Question:
I'm trying to change the number of segments of the sphere, but I can't cut it if I have reached the 45 limit, and there's no other way to make the sphere a little smoother.
'''
var result;
var sphereG = new THREE.SphereGeometry( 115, 45, 45 );
var sphereM = new THREE.MeshPhongMaterial({color:"#fff"} );
var sphere = new THREE.Mesh(sphereG,sphereM);
var polyhedronG = new THREE.Geometry();
polyhedronG.vertices.push(
new THREE.Vector3(-200,200,-200), //A 0
new THREE.Vector3(-200,-200,200), //B 1
new THREE.Vector3(200,-200,-200), //D 2
new THREE.Vector3(-1,-1,-1) //O 3
);
polyhedronG.faces.push(
new THREE.Face3( 0, 1, 2 ),
new THREE.Face3( 0, 2, 3 ),
new THREE.Face3( 0, 3, 1 ),
new THREE.Face3( 3, 2, 1 )
);
var polyhedronM = new THREE.MeshPhongMaterial( {
color:"#E8FBFF",
side:THREE.DoubleSide,
transparent:true,
opacity:0.1
});
var polyhedron = new THREE.Mesh(polyhedronG,polyhedronM);
var boxBSP = new ThreeBSP(polyhedron);
var sphereBSP = new ThreeBSP(sphere);
var resultBSP = sphereBSP.subtract(boxBSP);
result = resultBSP.toMesh();
result.material=new THREE.MeshPhongMaterial({color:'#fff'});
'''
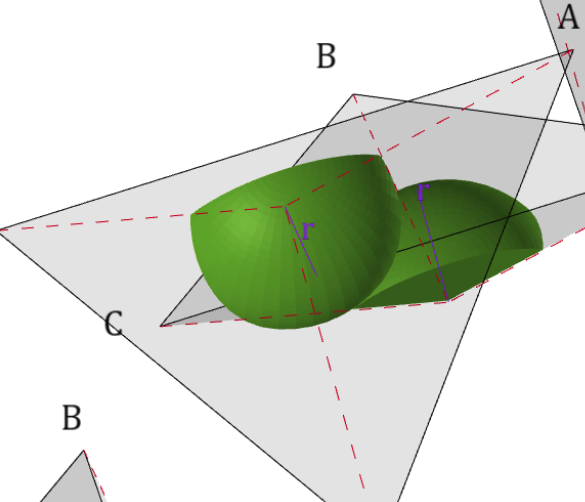
Answer: <URL> should do what you want:
'''
result = resultBSP.toMesh();
result.material=new THREE.MeshPhongMaterial({color:'#fff'});
result.geometry.computeVertexNormals();
'''
See the code snippet:
For the right mesh 'computeVertexNormals()' was called and for the left mesh it was not called.
<URL>
'''
(function onLoad() {
var container, camera, scene, renderer, controls;
init();
animate();
function createModel() {
var sphereG = new THREE.SphereGeometry( 115, 45, 45 );
var sphere = new THREE.Mesh(sphereG);
var polyhedronG = new THREE.Geometry();
polyhedronG.vertices.push(
new THREE.Vector3(-200,200,-200), //A 0
new THREE.Vector3(-200,-200,200), //B 1
new THREE.Vector3(200,-200,-200), //D 2
new THREE.Vector3(-1,-1,-1) //O 3
);
polyhedronG.faces.push(
new THREE.Face3( 0, 1, 2 ),
new THREE.Face3( 0, 2, 3 ),
new THREE.Face3( 0, 3, 1 ),
new THREE.Face3( 3, 2, 1 )
);
var polyhedronM = new THREE.MeshPhongMaterial( {
color:"#E8FBFF",
side:THREE.DoubleSide,
transparent:true,
opacity:0.1
});
var polyhedron = new THREE.Mesh(polyhedronG,polyhedronM);
var boxBSP = new ThreeBSP(polyhedron);
var sphereBSP = new ThreeBSP(sphere);
var resultBSP1 = sphereBSP.subtract(boxBSP);
var resultMesh1 = resultBSP1.toMesh();
resultMesh1.material=new THREE.MeshPhongMaterial({color:'#ff8080'});
resultMesh1.position.x = 100
var resultBSP2 = sphereBSP.subtract(boxBSP);
var resultMesh2 = resultBSP2.toMesh();
resultMesh2.material=new THREE.MeshPhongMaterial({color:'#ff8080'});
resultMesh2.position.x = -100
resultMesh2.geometry.computeVertexNormals();
scene.add(resultMesh1);
scene.add(resultMesh2);
}
function init() {
container = document.getElementById('container');
renderer = new THREE.WebGLRenderer({
antialias: true
});
renderer.setPixelRatio(window.devicePixelRatio);
renderer.setSize(window.innerWidth, window.innerHeight);
renderer.shadowMap.enabled = true;
container.appendChild(renderer.domElement);
scene = new THREE.Scene();
scene.background = new THREE.Color(0xffffff);
camera = new THREE.PerspectiveCamera(70, window.innerWidth / window.innerHeight, 1, 10000);
camera.position.set(0, -400, -150);
scene.add(camera);
resize();
window.onresize = resize;
var ambientLight = new THREE.AmbientLight(0x404040);
scene.add(ambientLight);
var directionalLight = new THREE.DirectionalLight( 0xffffff, 0.5 );
directionalLight.position.x = -1;
directionalLight.position.y = 0;
directionalLight.position.z = -2;
scene.add( directionalLight );
controls = new THREE.OrbitControls(camera, renderer.domElement);
createModel();
}
function resize() {
renderer.setSize(window.innerWidth, window.innerHeight);
camera.aspect = window.innerWidth / window.innerHeight;
camera.updateProjectionMatrix();
}
function animate() {
requestAnimationFrame(animate);
render();
}
function render() {
renderer.render(scene, camera);
}
})();
'''
'''
<script src="https://rawcdn.githack.com/mrdoob/three.js/r124/build/three.js"></script>
<script src="https://rawcdn.githack.com/mrdoob/three.js/r124/examples/js/controls/OrbitControls.js"></script>
<script src="https://rawgit.com/Wilt/ThreeCSG/develop/ThreeCSG.js"></script>
<div id="container"></div>
'''